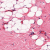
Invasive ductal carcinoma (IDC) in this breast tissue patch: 0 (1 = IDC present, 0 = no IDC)